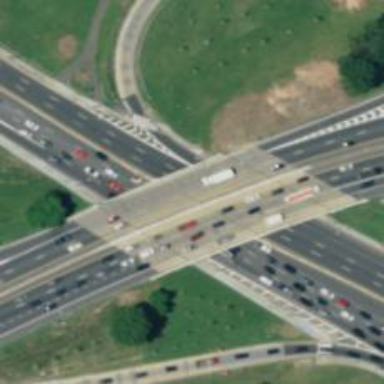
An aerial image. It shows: Bridge on motorway highway designated as "Other Freeway and Expressway".